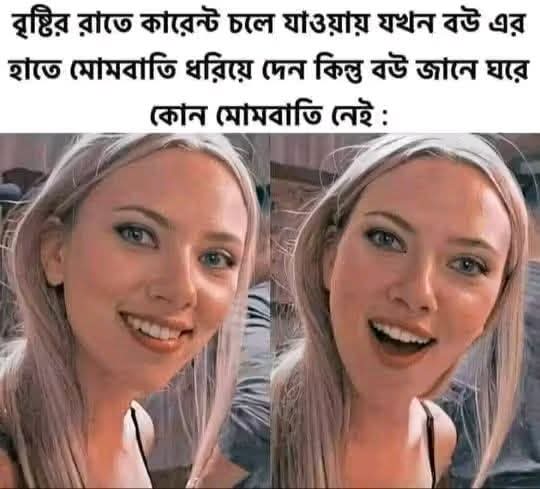
Text: বৃষ্টির রাতে কারেন্ট চলে যাওয়ায় যখন বউ এর হাতে মোমবাতি ধরিয়ে দেন কিন্তু বউ জানে ঘরে কোন মোমবাতি নেই:
Label: Non Hate